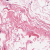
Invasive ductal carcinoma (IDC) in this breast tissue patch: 0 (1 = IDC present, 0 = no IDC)